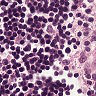
Metastatic tissue present: no